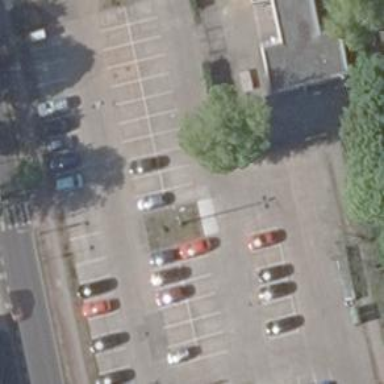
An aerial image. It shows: Parking aisle designated as service road.